Interaction volume radius: 10 \u00c5
Interaction volume height: 30 \u00c5
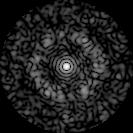
Disorder parameter: 0.7651